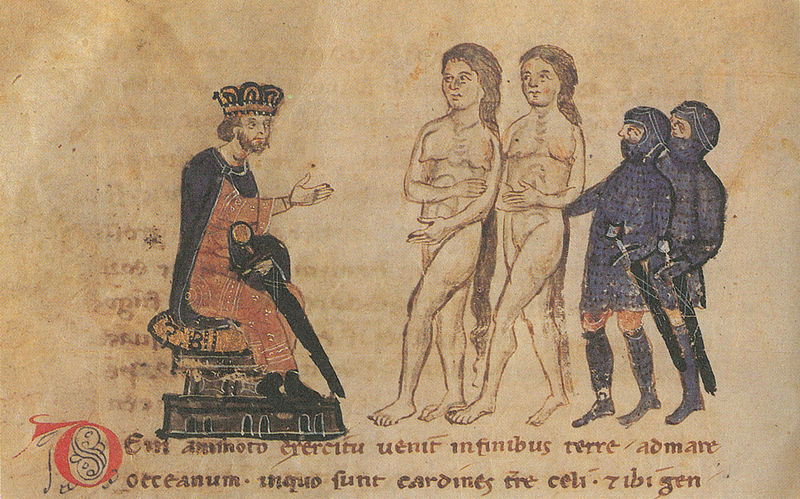
Titel: Alexanderroman
Institution: Leipzig, Stadtbibliothek
Schlagwörter: nackt, umhang, frauen, sitzen, frau, rot, lang, haare, krone, schrift, zwei, könig, soldaten, thron, buch, gefangen, schwert, schwerter, text, helm, ritter, gefangene, mittelalter, krieger, empfang, audienz, miniatur, latein, rüstungen, vorführen, buchmalerei, kriege, sachsenspiegel, buchzeichnung, umganh